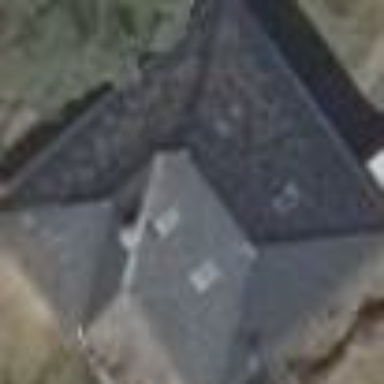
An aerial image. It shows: Detached building with hipped roof shape.